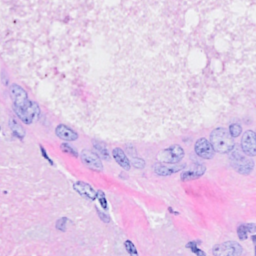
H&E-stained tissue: Breast